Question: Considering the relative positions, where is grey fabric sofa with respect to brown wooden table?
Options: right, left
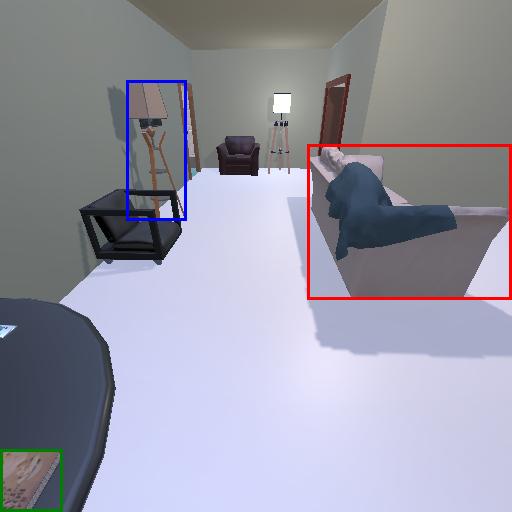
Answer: right